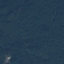
Label: Forest